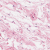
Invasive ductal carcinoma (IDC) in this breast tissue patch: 0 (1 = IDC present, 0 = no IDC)